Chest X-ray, AP view. Patient: 40 years old, sex M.
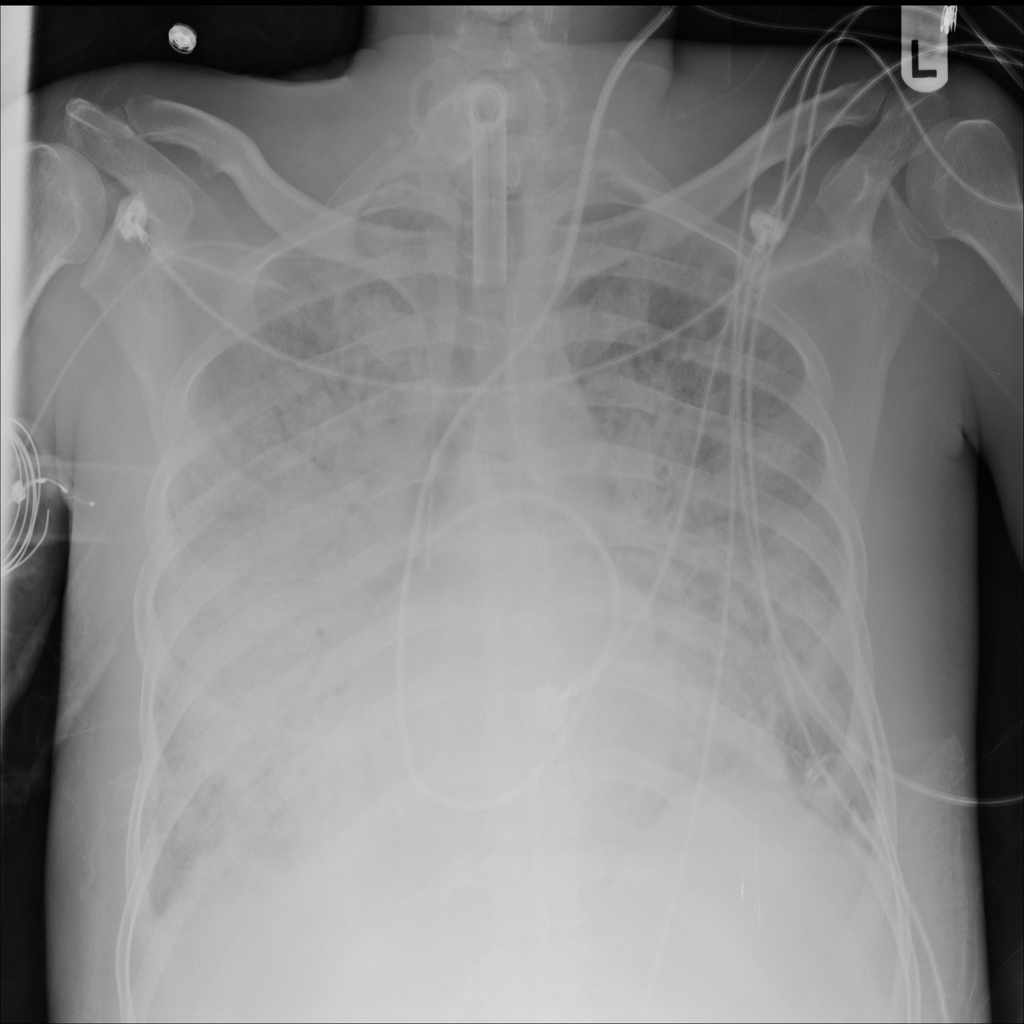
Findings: No Finding